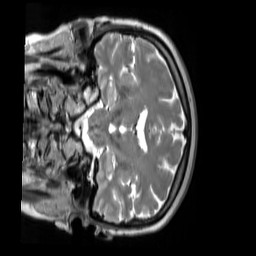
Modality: T2w
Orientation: coronal
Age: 60
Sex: female
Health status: ill
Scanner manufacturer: siemens
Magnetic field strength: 3 T
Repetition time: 2.8 s
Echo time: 0.326 s